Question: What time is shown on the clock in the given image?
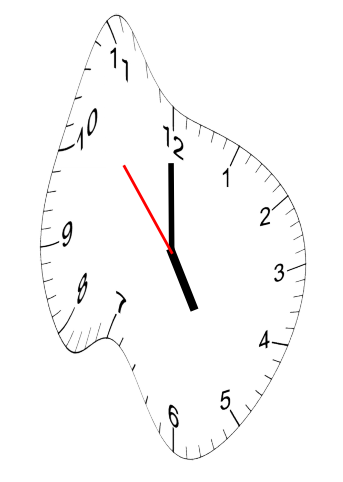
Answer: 04:59:53